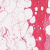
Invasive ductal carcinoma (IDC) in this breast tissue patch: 0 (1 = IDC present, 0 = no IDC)